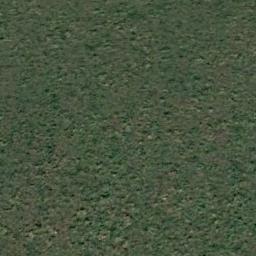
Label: meadow